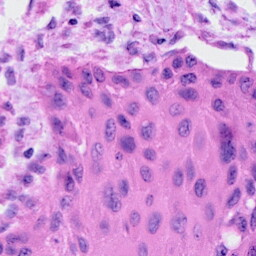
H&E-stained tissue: Cervix